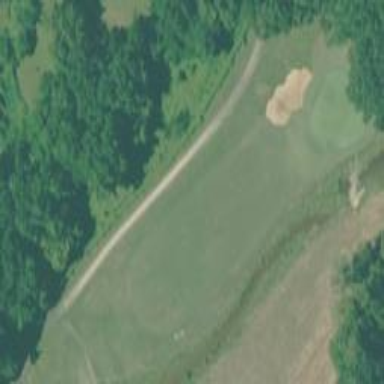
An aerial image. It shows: Area of rough grass used for golf.